Aerial crown-view tile of a tropical tree (Barro Colorado Island, Panama), acquired 20250818:
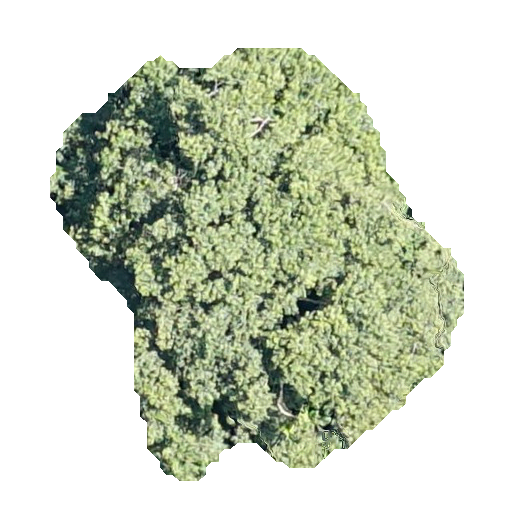
Species: Luehea seemannii
GBIF accepted scientific name: Luehea seemannii
Crown area: 171.849 m²